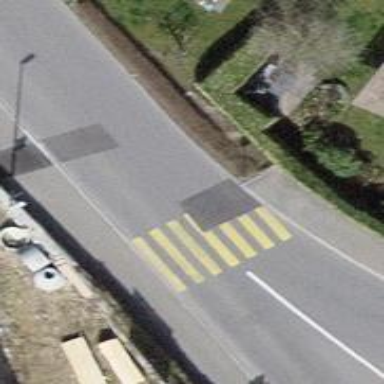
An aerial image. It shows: Uncontrolled zebra crossing on the road.